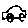
Label: car